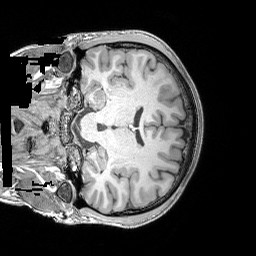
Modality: T1w
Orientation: coronal
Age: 22
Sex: male
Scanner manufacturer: siemens
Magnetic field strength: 3 T
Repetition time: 2.53 s
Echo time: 0.00326 s